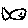
Label: fish